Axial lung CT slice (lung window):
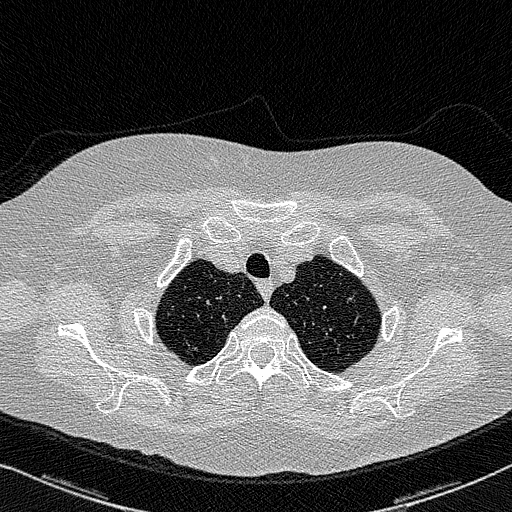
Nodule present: no